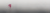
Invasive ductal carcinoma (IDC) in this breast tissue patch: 0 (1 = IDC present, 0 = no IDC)